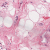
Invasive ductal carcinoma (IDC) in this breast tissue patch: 0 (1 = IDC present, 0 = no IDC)